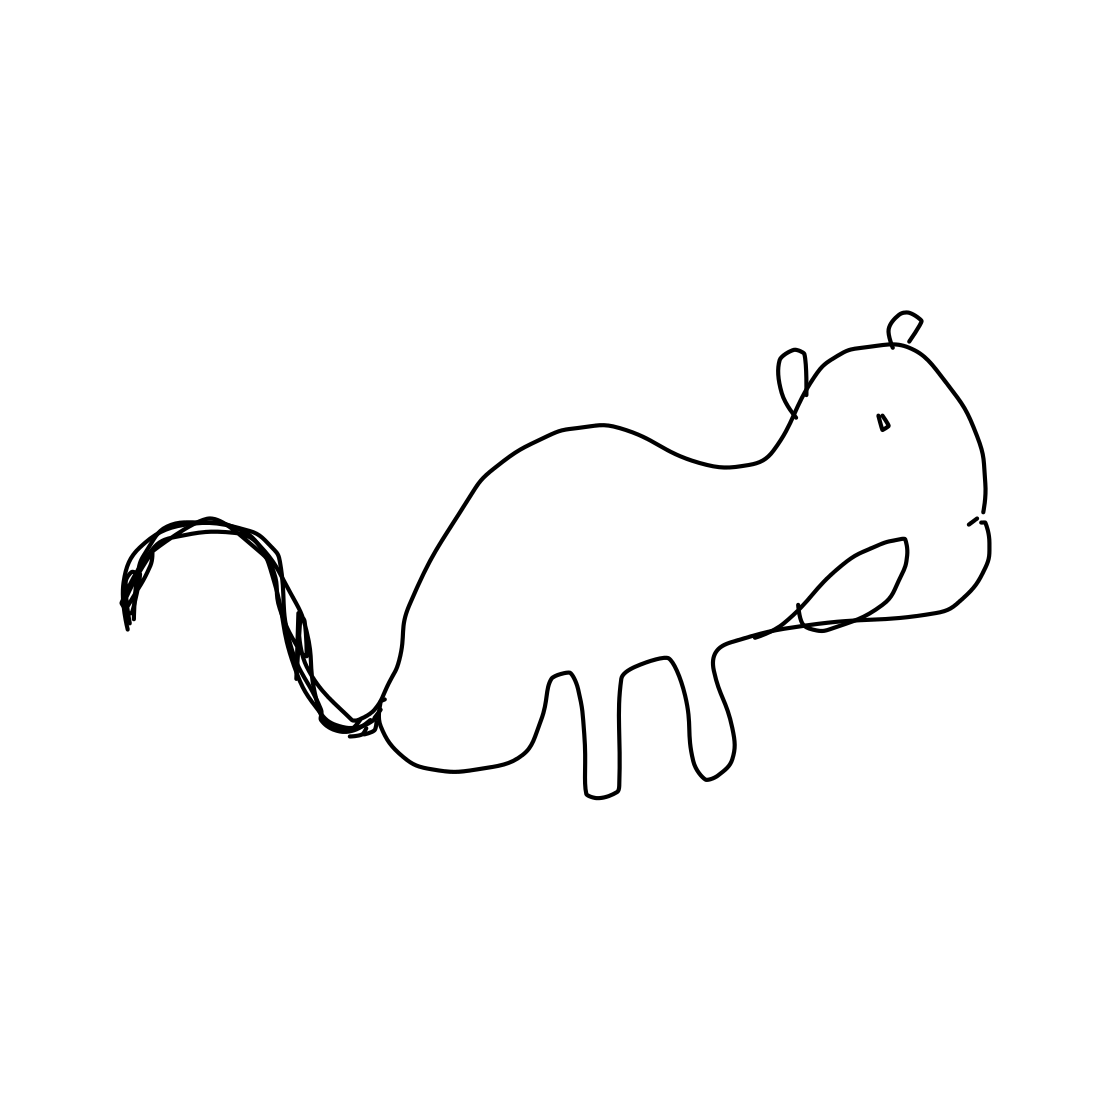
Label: squirrel